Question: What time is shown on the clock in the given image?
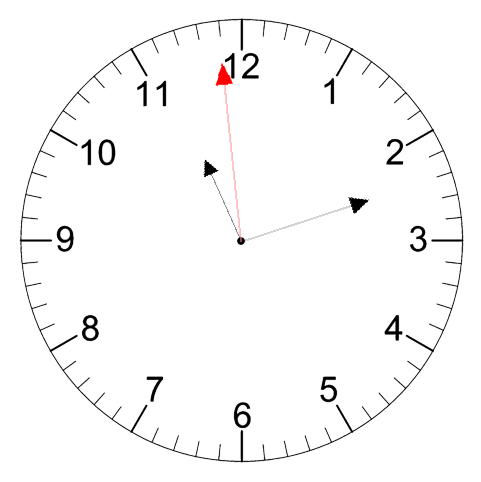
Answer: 11:11:59